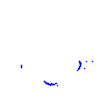
Particle: proton